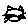
Label: cat